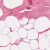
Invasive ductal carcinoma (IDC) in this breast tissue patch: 0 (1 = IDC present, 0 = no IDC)